Question: How can I create dynamically objects (cubes) from one wall to the other in code in Unity? Such here:

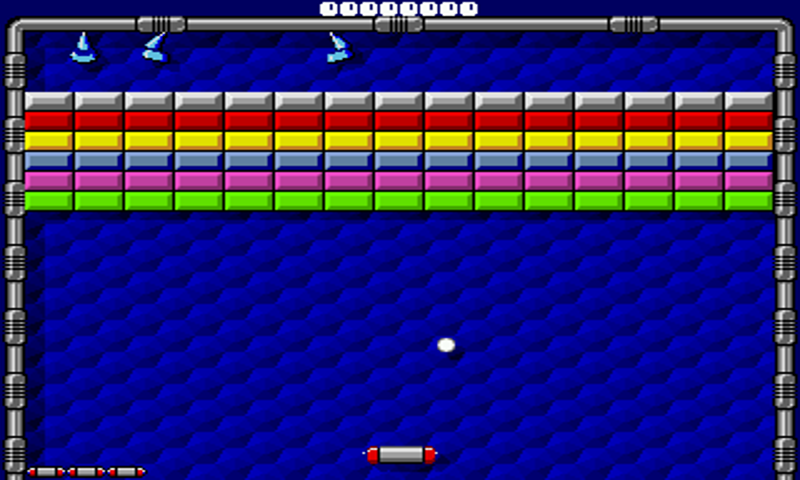
Answer: It's funny that Unity guys have written an example which looks like exactly the same thing you are trying to achieve :)
<URL>